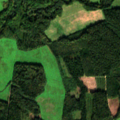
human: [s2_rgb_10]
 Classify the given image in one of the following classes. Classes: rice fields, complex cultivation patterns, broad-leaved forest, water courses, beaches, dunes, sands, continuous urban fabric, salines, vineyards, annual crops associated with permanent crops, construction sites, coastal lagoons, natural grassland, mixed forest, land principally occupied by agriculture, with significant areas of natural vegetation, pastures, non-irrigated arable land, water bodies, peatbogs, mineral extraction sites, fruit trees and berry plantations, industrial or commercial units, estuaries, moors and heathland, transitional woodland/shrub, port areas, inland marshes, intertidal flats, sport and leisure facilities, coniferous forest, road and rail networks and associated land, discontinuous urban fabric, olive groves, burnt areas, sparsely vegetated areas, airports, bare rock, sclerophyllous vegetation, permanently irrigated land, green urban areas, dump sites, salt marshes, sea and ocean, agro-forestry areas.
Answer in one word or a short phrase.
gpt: pastures, broad-leaved forest, coniferous forest, mixed forest